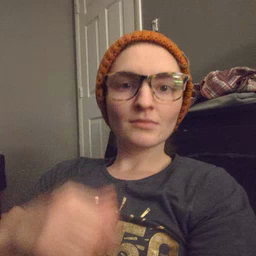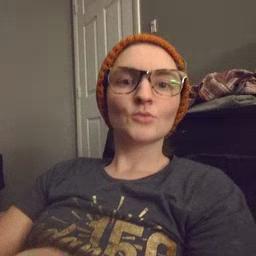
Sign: another